Interaction volume radius: 5 \u00c5
Interaction volume height: 25 \u00c5
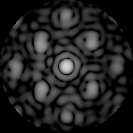
Disorder parameter: 0.4568